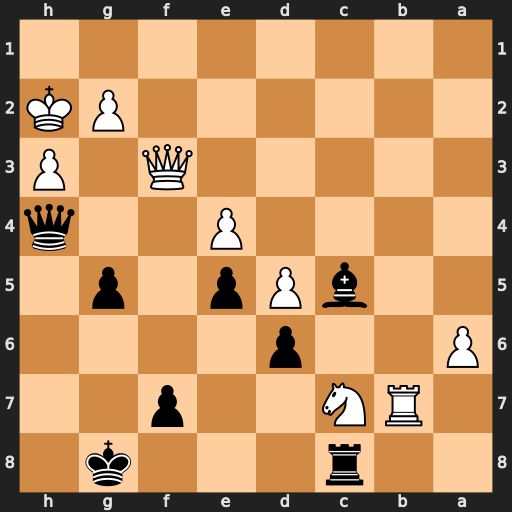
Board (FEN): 2r3k1/1RN2p2/P2p4/2bPp1p1/4P2q/5Q1P/6PK/8
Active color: b
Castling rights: -
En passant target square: -
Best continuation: Qe1 h4 Bg1+